Question: i need your help. I want to create a horizontal 'ScrollView' with some 'AVPlayers'. I tried this 'ScrollView' with some pictures and it works. The problem now is that i can scroll due the 'View', but all the 'AVPlayerViews' are at the same position, so i just can see the last-loaded video and all the other scroll positions are blank.
This is the source of my class:
'''
@implementation VPVideoScroller
const CGFloat kScrollObjHeight = 748.0;
const CGFloat kScrollObjWidth = 1024.0;
NSUInteger numImages = 0;
- (void)viewDidLoad
{
numImages = _pictureArray.count;
[super viewDidLoad];
self.view.backgroundColor = [UIColor viewFlipsideBackgroundColor];
// 1. setup the scrollview for multiple images and add it to the view controller
self.scrollView.clipsToBounds = YES;
// load all the images from our bundle and add them to the scroll view
NSUInteger i;
for (i = 1; i <= numImages; i++)
{
if (i<3) {
/*
//------------
MPMediaItem *item = [self.pictureArray objectAtIndex:(i-1)];
NSURL *url = [item valueForProperty:MPMediaItemPropertyAssetURL];
*/
AVPlayerItem *playerItem = [AVPlayerItem playerItemWithURL:self.currentURL];
AVPlayer *player = [AVPlayer playerWithPlayerItem:playerItem];
//------------
UIView *imageView = [[UIView alloc] init];
AVPlayerLayer *playerLayer = [AVPlayerLayer playerLayerWithPlayer:player];
[player play];
/*
UIImage *image = [self.pictureArray objectAtIndex:(i-1)];
UIImageView *imageView = [[UIImageView alloc] initWithImage:image];
*/
// setup each frame to a default height and width, it will be properly placed when we call "updateScrollList"
CGRect rect = imageView.frame;
rect.size.height = kScrollObjHeight;
rect.size.width = kScrollObjWidth;
imageView.frame = rect;
imageView.tag = i; // tag our images for later use when we place them in serial fashion
imageView.contentMode = UIViewContentModeScaleAspectFit;
[imageView.layer addSublayer:playerLayer];
playerLayer.frame = imageView.layer.bounds;
[self.scrollView addSubview:imageView];
}
}
[self layoutScrollImages]; // now place the photos in serial layout within the scrollview
}
- (void)layoutScrollImages
{
UIImageView *view = nil;
NSArray *subviews = [self.scrollView subviews];
// reposition all image subviews in a horizontal serial fashion
CGFloat curXLoc = 0;
for (view in subviews)
{
if ([view isKindOfClass:[UIImageView class]] && view.tag > 0)
{
CGRect frame = view.frame;
frame.origin = CGPointMake(curXLoc, 0);
view.frame = frame;
curXLoc += (kScrollObjWidth);
}
}
// set the content size so it can be scrollable
//[self.scrollView setContentSize:CGSizeMake((numImages * kScrollObjWidth), [self.scrollView bounds].size.height)];
[self.scrollView setContentSize:CGSizeMake((numImages * kScrollObjWidth), kScrollObjHeight)];
}
'''
The 'pictureArray' contains an 'Array' of URLs, but they are all the same. So 'AVPlayers' should show all the same video.

Thank you in advance. Kevin
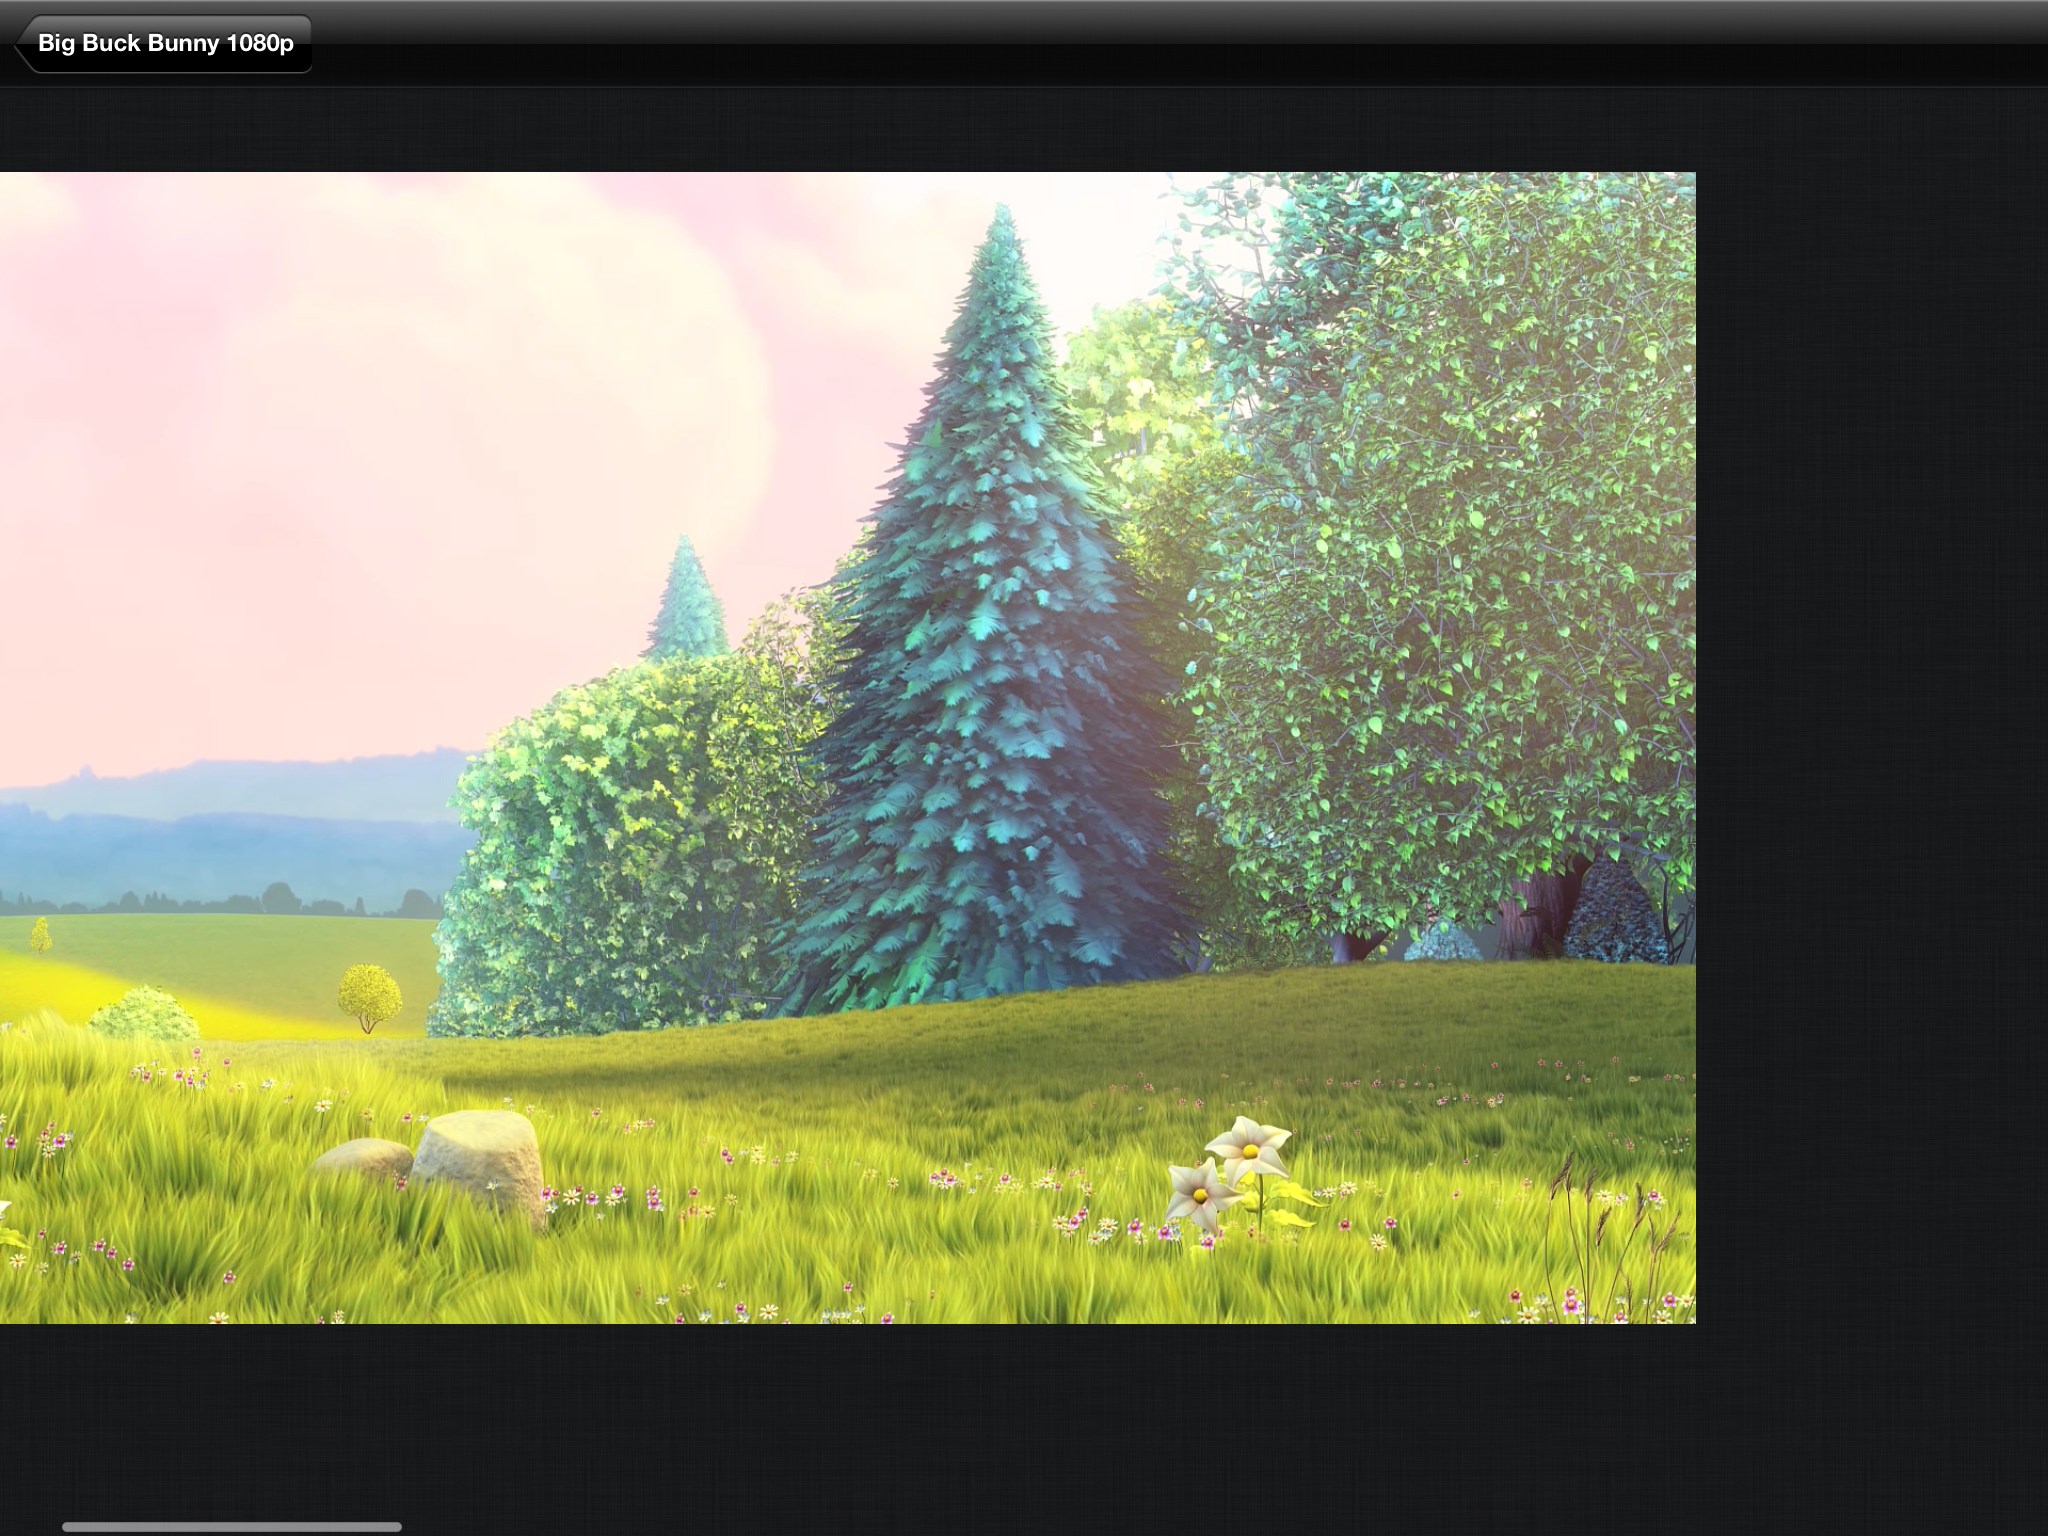
Answer: I already found the solution :) The problem was in the method '-(void)layoutScrollImages'. Of course there i don't use 'UIImageViews'. This need to be changed to 'UIView', because the 'AVPlayer' players are in 'UIVIew'.
This version of the method is working.
'''
- (void)layoutScrollImages
{
UIView *view = nil;
NSArray *subviews = [self.scrollView subviews];
// reposition all image subviews in a horizontal serial fashion
CGFloat curXLoc = 0;
for (view in subviews)
{
if ([view isKindOfClass:[UIView class]] && view.tag > 0)
{
CGRect frame = view.frame;
frame.origin = CGPointMake(curXLoc, 0);
view.frame = frame;
curXLoc += (kScrollObjWidth);
}
}
// set the content size so it can be scrollable
//[self.scrollView setContentSize:CGSizeMake((numImages * kScrollObjWidth), [self.scrollView bounds].size.height)];
[self.scrollView setContentSize:CGSizeMake((numImages * kScrollObjWidth), kScrollObjHeight)];
}
'''
I hope this helps also other people.